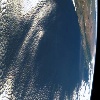
Label: water